RGB frame:
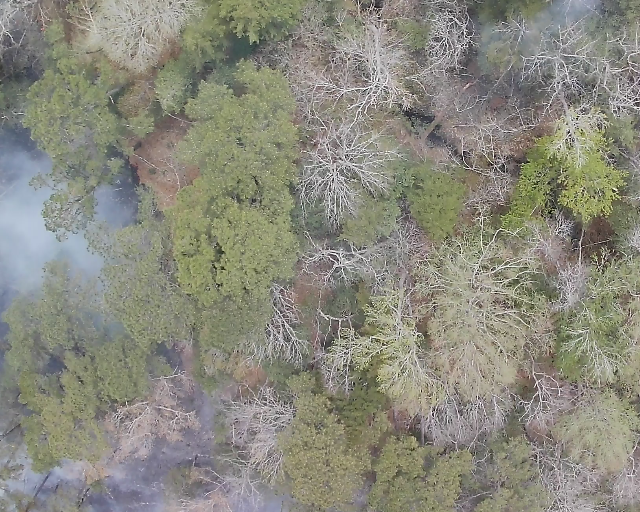
Thermal frame:
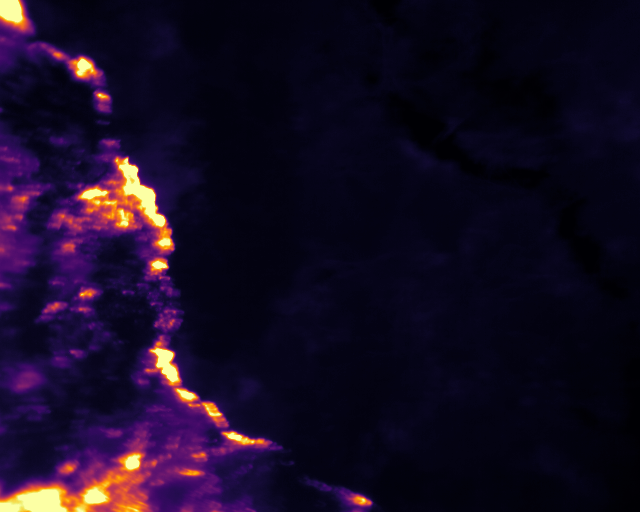
Captured: 2026-02-26 03:08:27
Pixels at or above 80 °C: 10221 (fraction of frame: 0.03119)